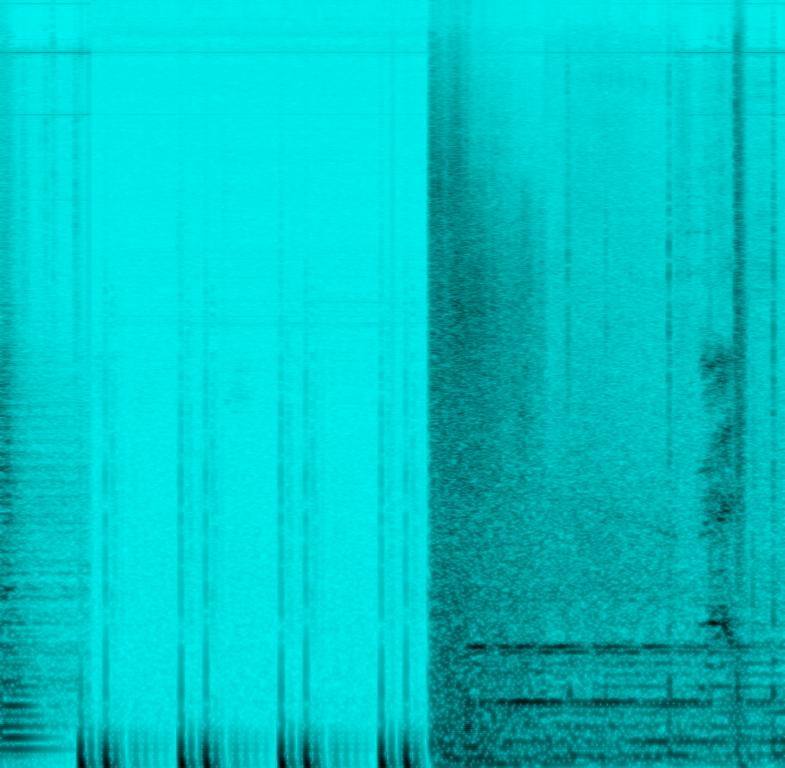
This is an excerpt from a horror movie trailer. There are ominous sound effects related to the movie such as heartbeat, a man beating a woman and a terrified female voice sounding like she is dying. There is cinematic sounding synth and a piano hitting the same high pitch note repeatedly in the theme. The atmosphere is bleak. Sounds from this track could be used as samples in beat-making. They could also be used in violent video games.